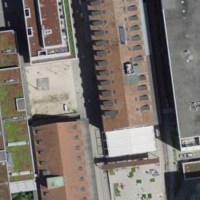
EUNIS habitat code: 54
Species observed at this site:
Apis mellifera
Eristalis tenax
Populus tremula